Field crop: maize
Growth stage: 2
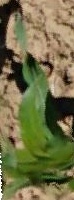
Species: maize